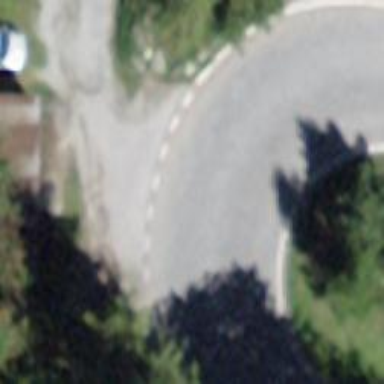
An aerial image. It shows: Tertiary road.